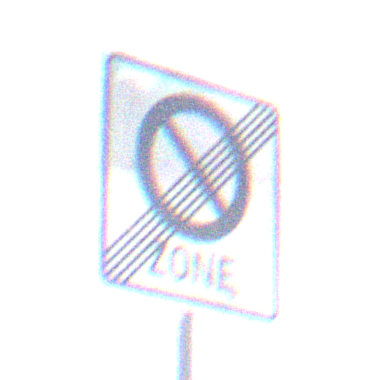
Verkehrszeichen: EndeEingeschraenktesHalteverbotZone
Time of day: MorningAfternoon
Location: Outdoor (RoadRail)
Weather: PartlyCloudy
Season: NotSpecified
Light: Natural